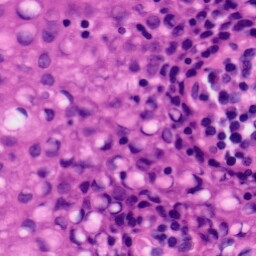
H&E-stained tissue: Tonsil